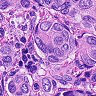
Metastatic tissue present: yes